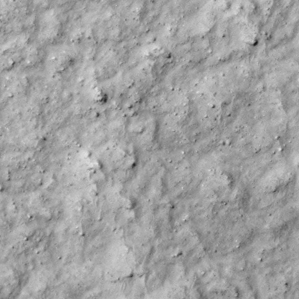
Label: non_frost